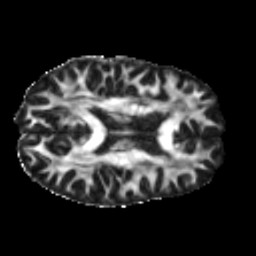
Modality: FA
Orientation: axial
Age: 46
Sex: male
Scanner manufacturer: siemens
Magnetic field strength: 3 T
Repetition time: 5 s
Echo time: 0.092 s